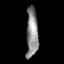
Tissue: skin
Cell type: Epithelial cells
Senescence score: 0.2849
Nuclear area (px): 583
Mean DAPI intensity: 138.137